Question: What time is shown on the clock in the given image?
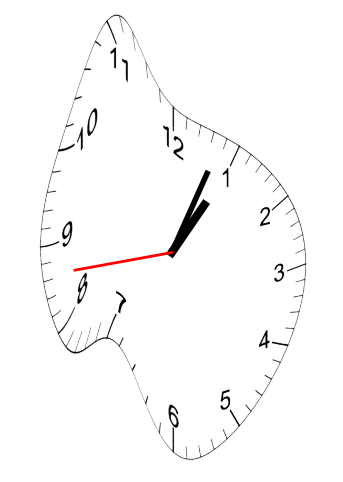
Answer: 01:03:43